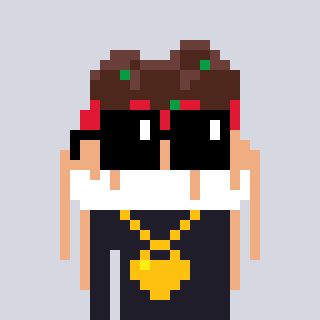
a pixel art character with square black sunglasses, a spaghetti-shaped head and a grayscale-colored body on a cool background